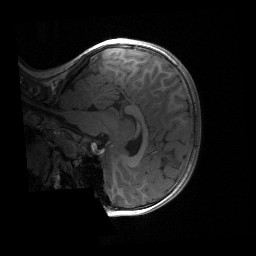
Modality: T1w
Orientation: sagittal
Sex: female
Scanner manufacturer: siemens
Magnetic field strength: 3 T
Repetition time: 1.9 s
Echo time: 0.00243 s